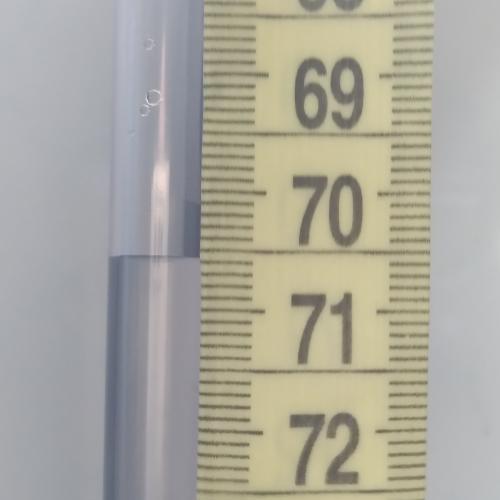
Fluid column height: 70.6 cm